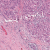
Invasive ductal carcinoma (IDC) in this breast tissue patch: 1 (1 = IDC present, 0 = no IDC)